The image is a wavelet scalogram (time versus scale/frequency) of a rolling-element bearing's vibration signal. Determine the bearing's health state. Answer with exactly one of: normal, inner_race, outer_race, ball.
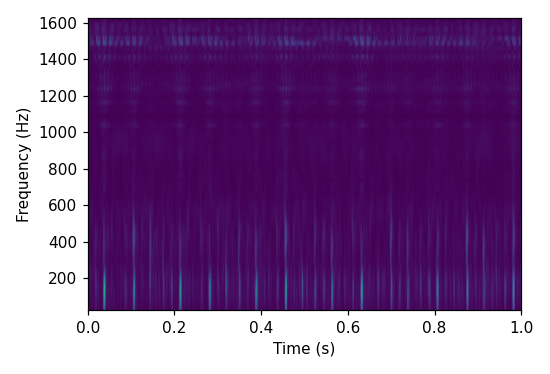
Answer: outer_race